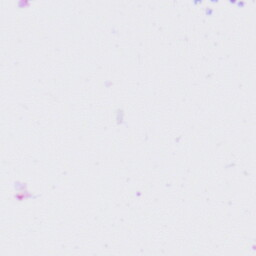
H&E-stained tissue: Tonsil